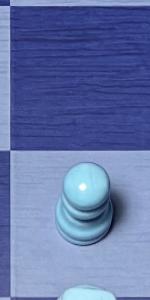
Label: Pawn_White